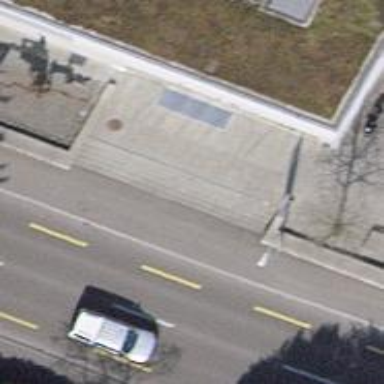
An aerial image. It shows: Road with steps.